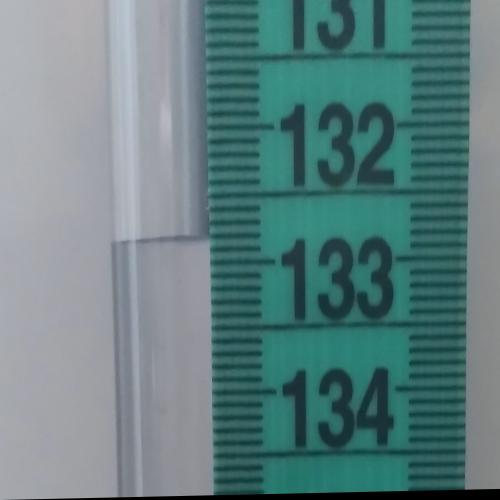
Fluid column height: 132.8 cm